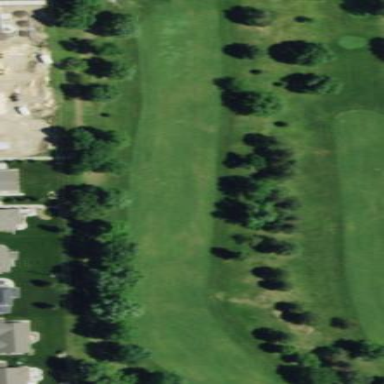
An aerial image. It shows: Golf fairway surrounded by grass.